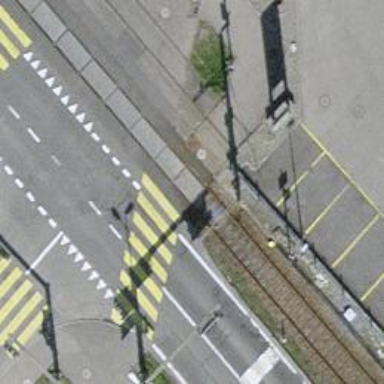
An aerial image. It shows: Railway level crossing.